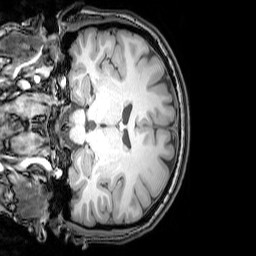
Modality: T1w
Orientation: coronal
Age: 24
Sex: female
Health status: healthy
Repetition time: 0.081 s
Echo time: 0.037 s